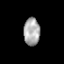
Tissue: prostate
Cell type: T cells
Senescence score: 0.7062
Nuclear area (px): 432
Mean DAPI intensity: 172.153